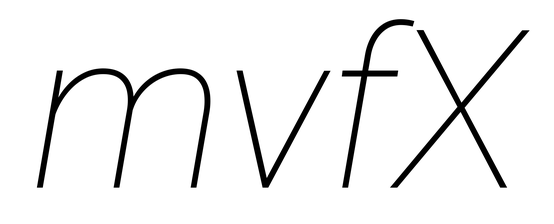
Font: Roboto-Italic_Thin_Italic